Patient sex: M
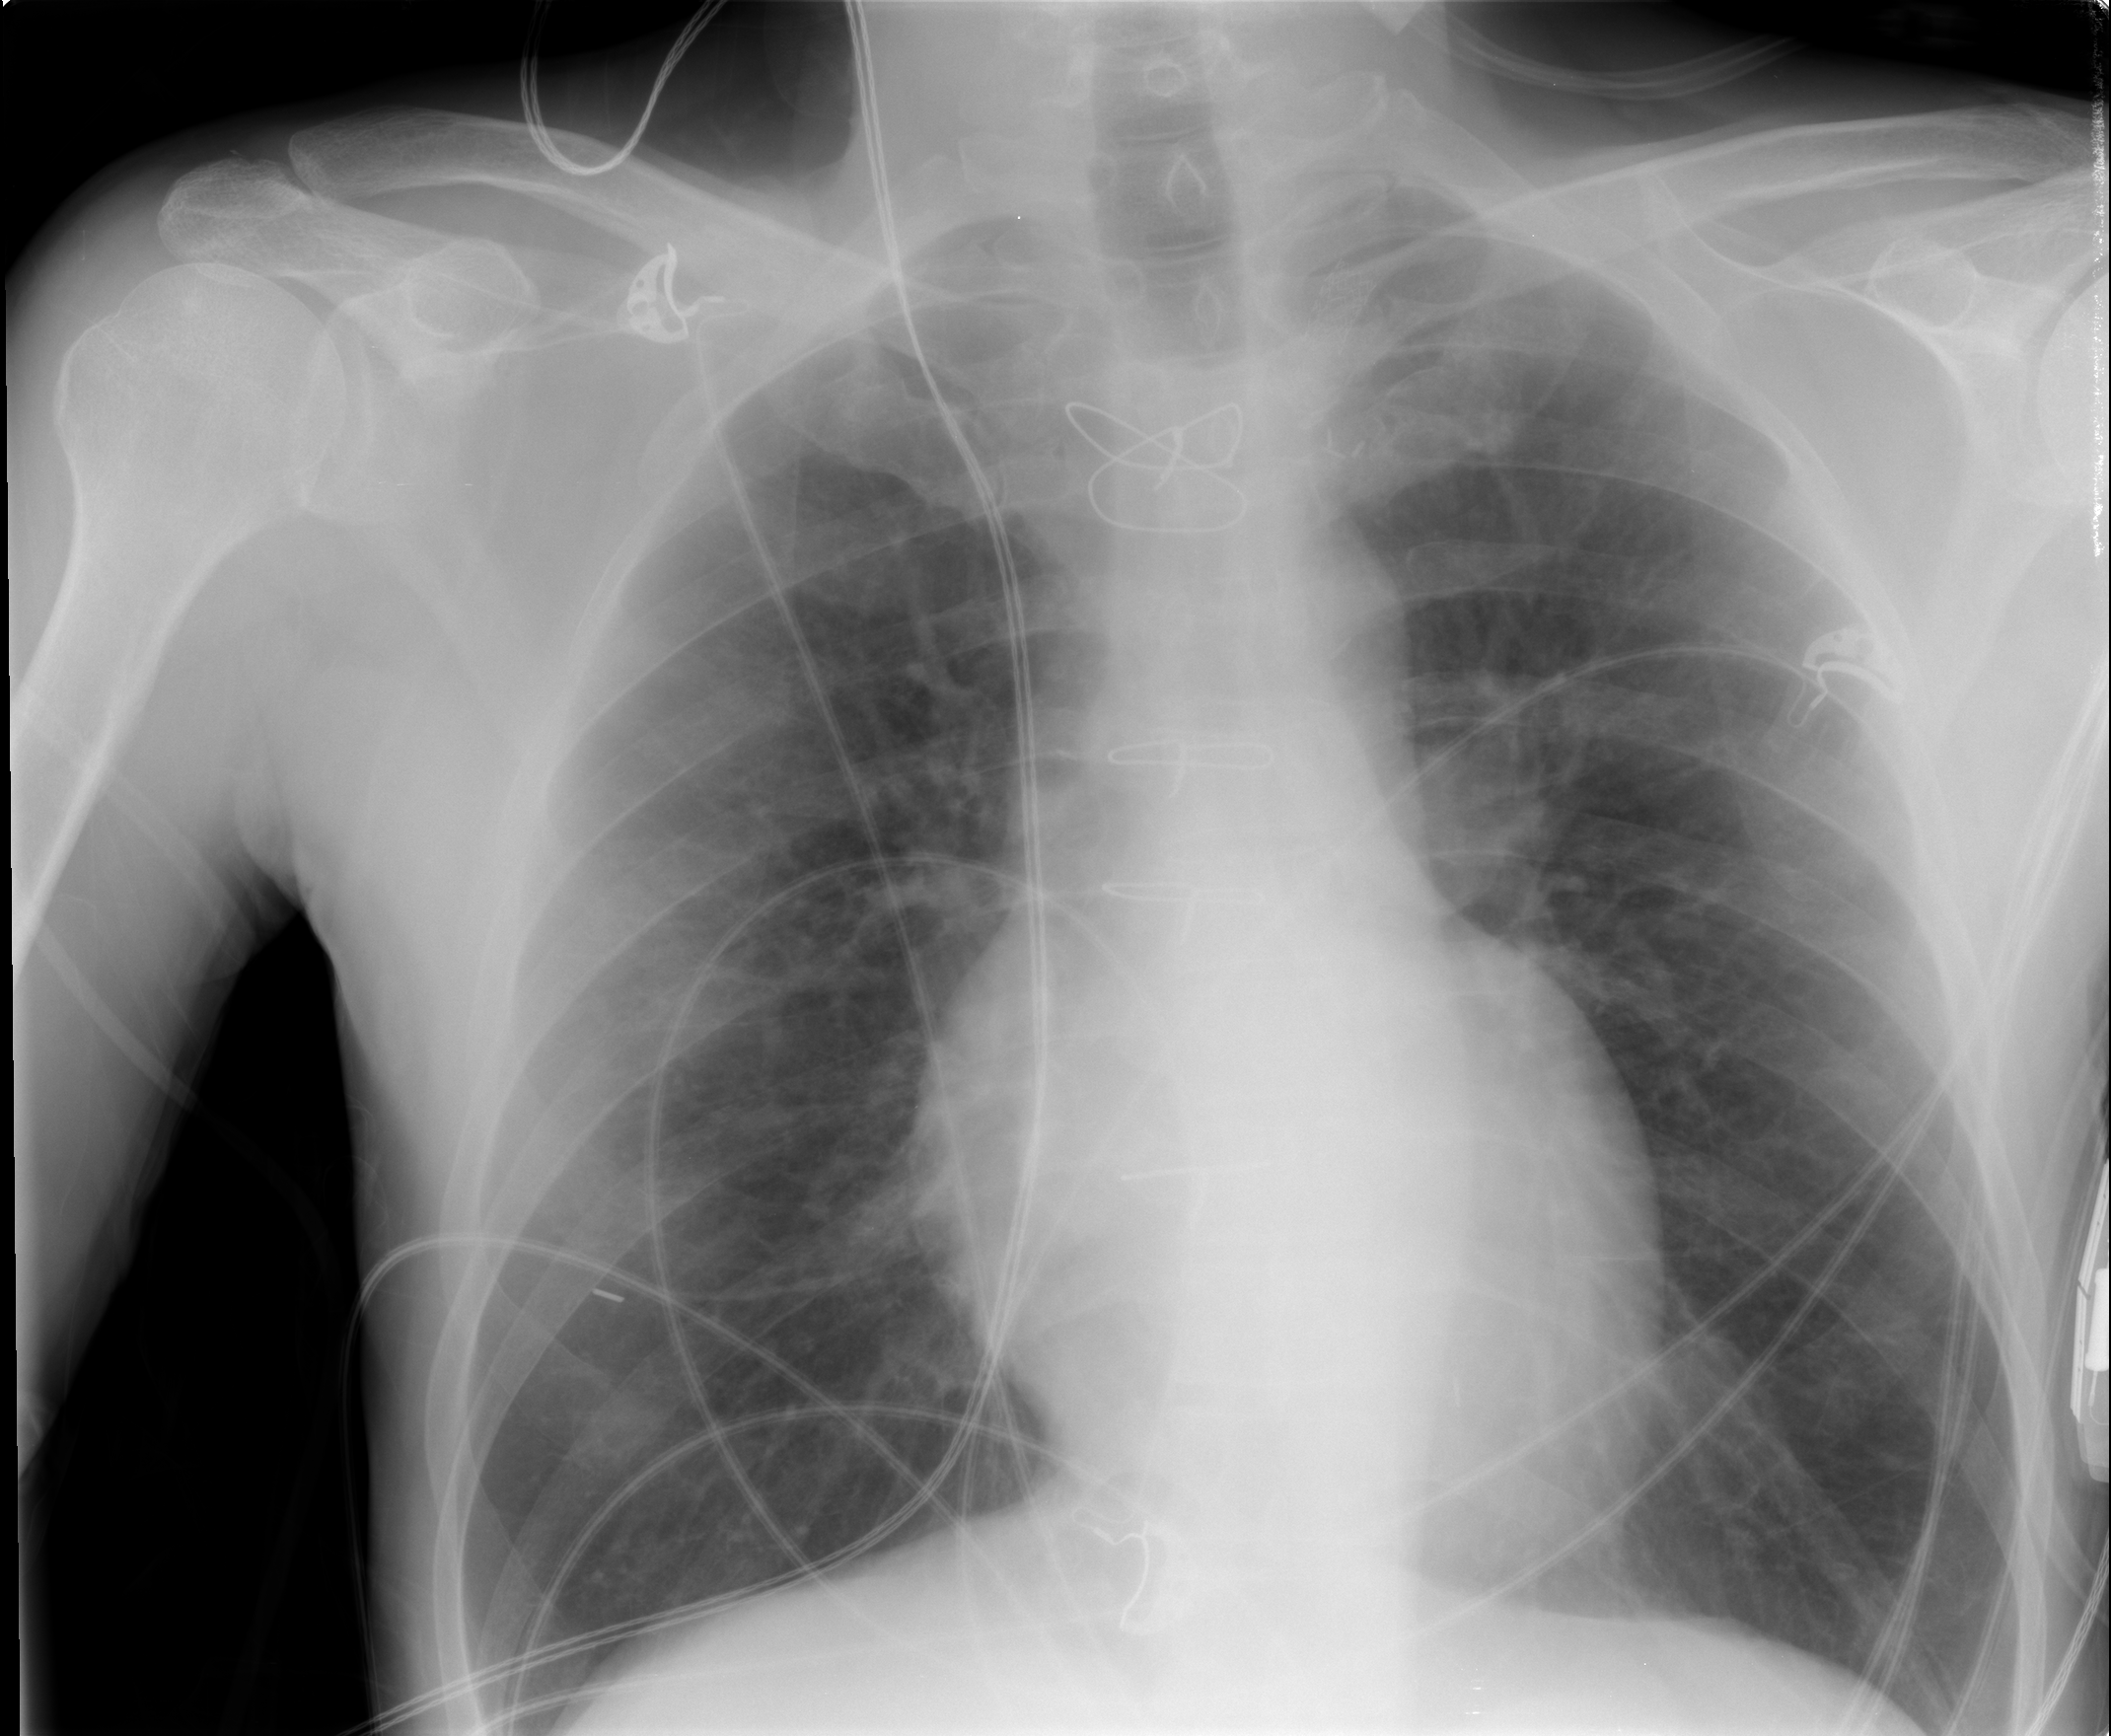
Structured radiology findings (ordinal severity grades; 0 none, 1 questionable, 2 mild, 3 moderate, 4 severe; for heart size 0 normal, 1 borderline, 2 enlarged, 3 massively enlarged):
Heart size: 0
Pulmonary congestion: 2
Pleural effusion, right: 0
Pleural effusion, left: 0
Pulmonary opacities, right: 0
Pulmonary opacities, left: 0
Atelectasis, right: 0
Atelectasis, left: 0